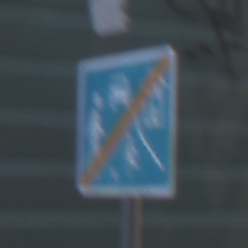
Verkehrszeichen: EndeVerkehrsberuhigterBereich
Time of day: MorningAfternoon
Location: Outdoor (Urban)
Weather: PartlyCloudy
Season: NotSpecified
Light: Natural